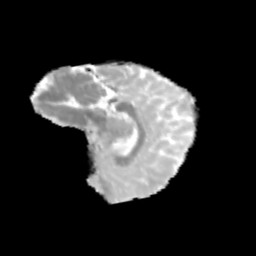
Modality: MD
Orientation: sagittal
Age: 12
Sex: female
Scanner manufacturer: siemens
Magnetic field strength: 3 T
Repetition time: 3.8 s
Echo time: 0.07 s